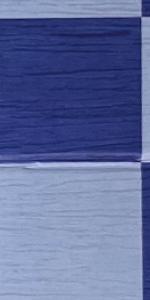
Label: Empty